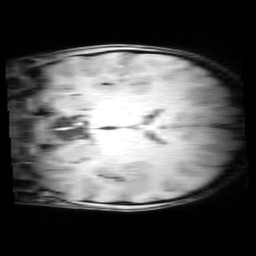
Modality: MP2RAGE
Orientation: coronal
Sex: male
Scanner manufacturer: siemens
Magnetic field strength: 3 T
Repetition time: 5 s
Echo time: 0.00355 s